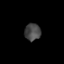
Tissue: lung
Cell type: T cells
Senescence score: 0.2124
Nuclear area (px): 270
Mean DAPI intensity: 70.948